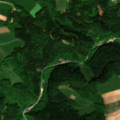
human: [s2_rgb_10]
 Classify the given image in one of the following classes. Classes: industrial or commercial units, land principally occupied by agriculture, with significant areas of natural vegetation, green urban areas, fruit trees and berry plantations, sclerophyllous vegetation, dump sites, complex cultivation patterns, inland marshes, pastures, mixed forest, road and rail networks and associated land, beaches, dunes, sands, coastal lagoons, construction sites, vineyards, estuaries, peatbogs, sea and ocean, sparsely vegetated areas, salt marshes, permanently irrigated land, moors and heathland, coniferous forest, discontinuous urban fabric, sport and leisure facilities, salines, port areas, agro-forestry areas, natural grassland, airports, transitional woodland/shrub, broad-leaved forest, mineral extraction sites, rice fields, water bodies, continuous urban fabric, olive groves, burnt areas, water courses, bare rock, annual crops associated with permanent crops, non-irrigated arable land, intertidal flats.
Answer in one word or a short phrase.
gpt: non-irrigated arable land, pastures, complex cultivation patterns, land principally occupied by agriculture, with significant areas of natural vegetation, broad-leaved forest, mixed forest